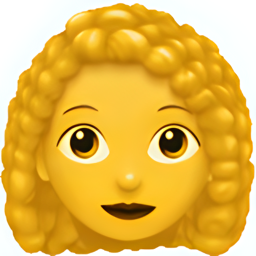
Name: woman curly haired
Emoji: 👩‍🦱
Group: People & Body
Sub-group: person